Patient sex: M
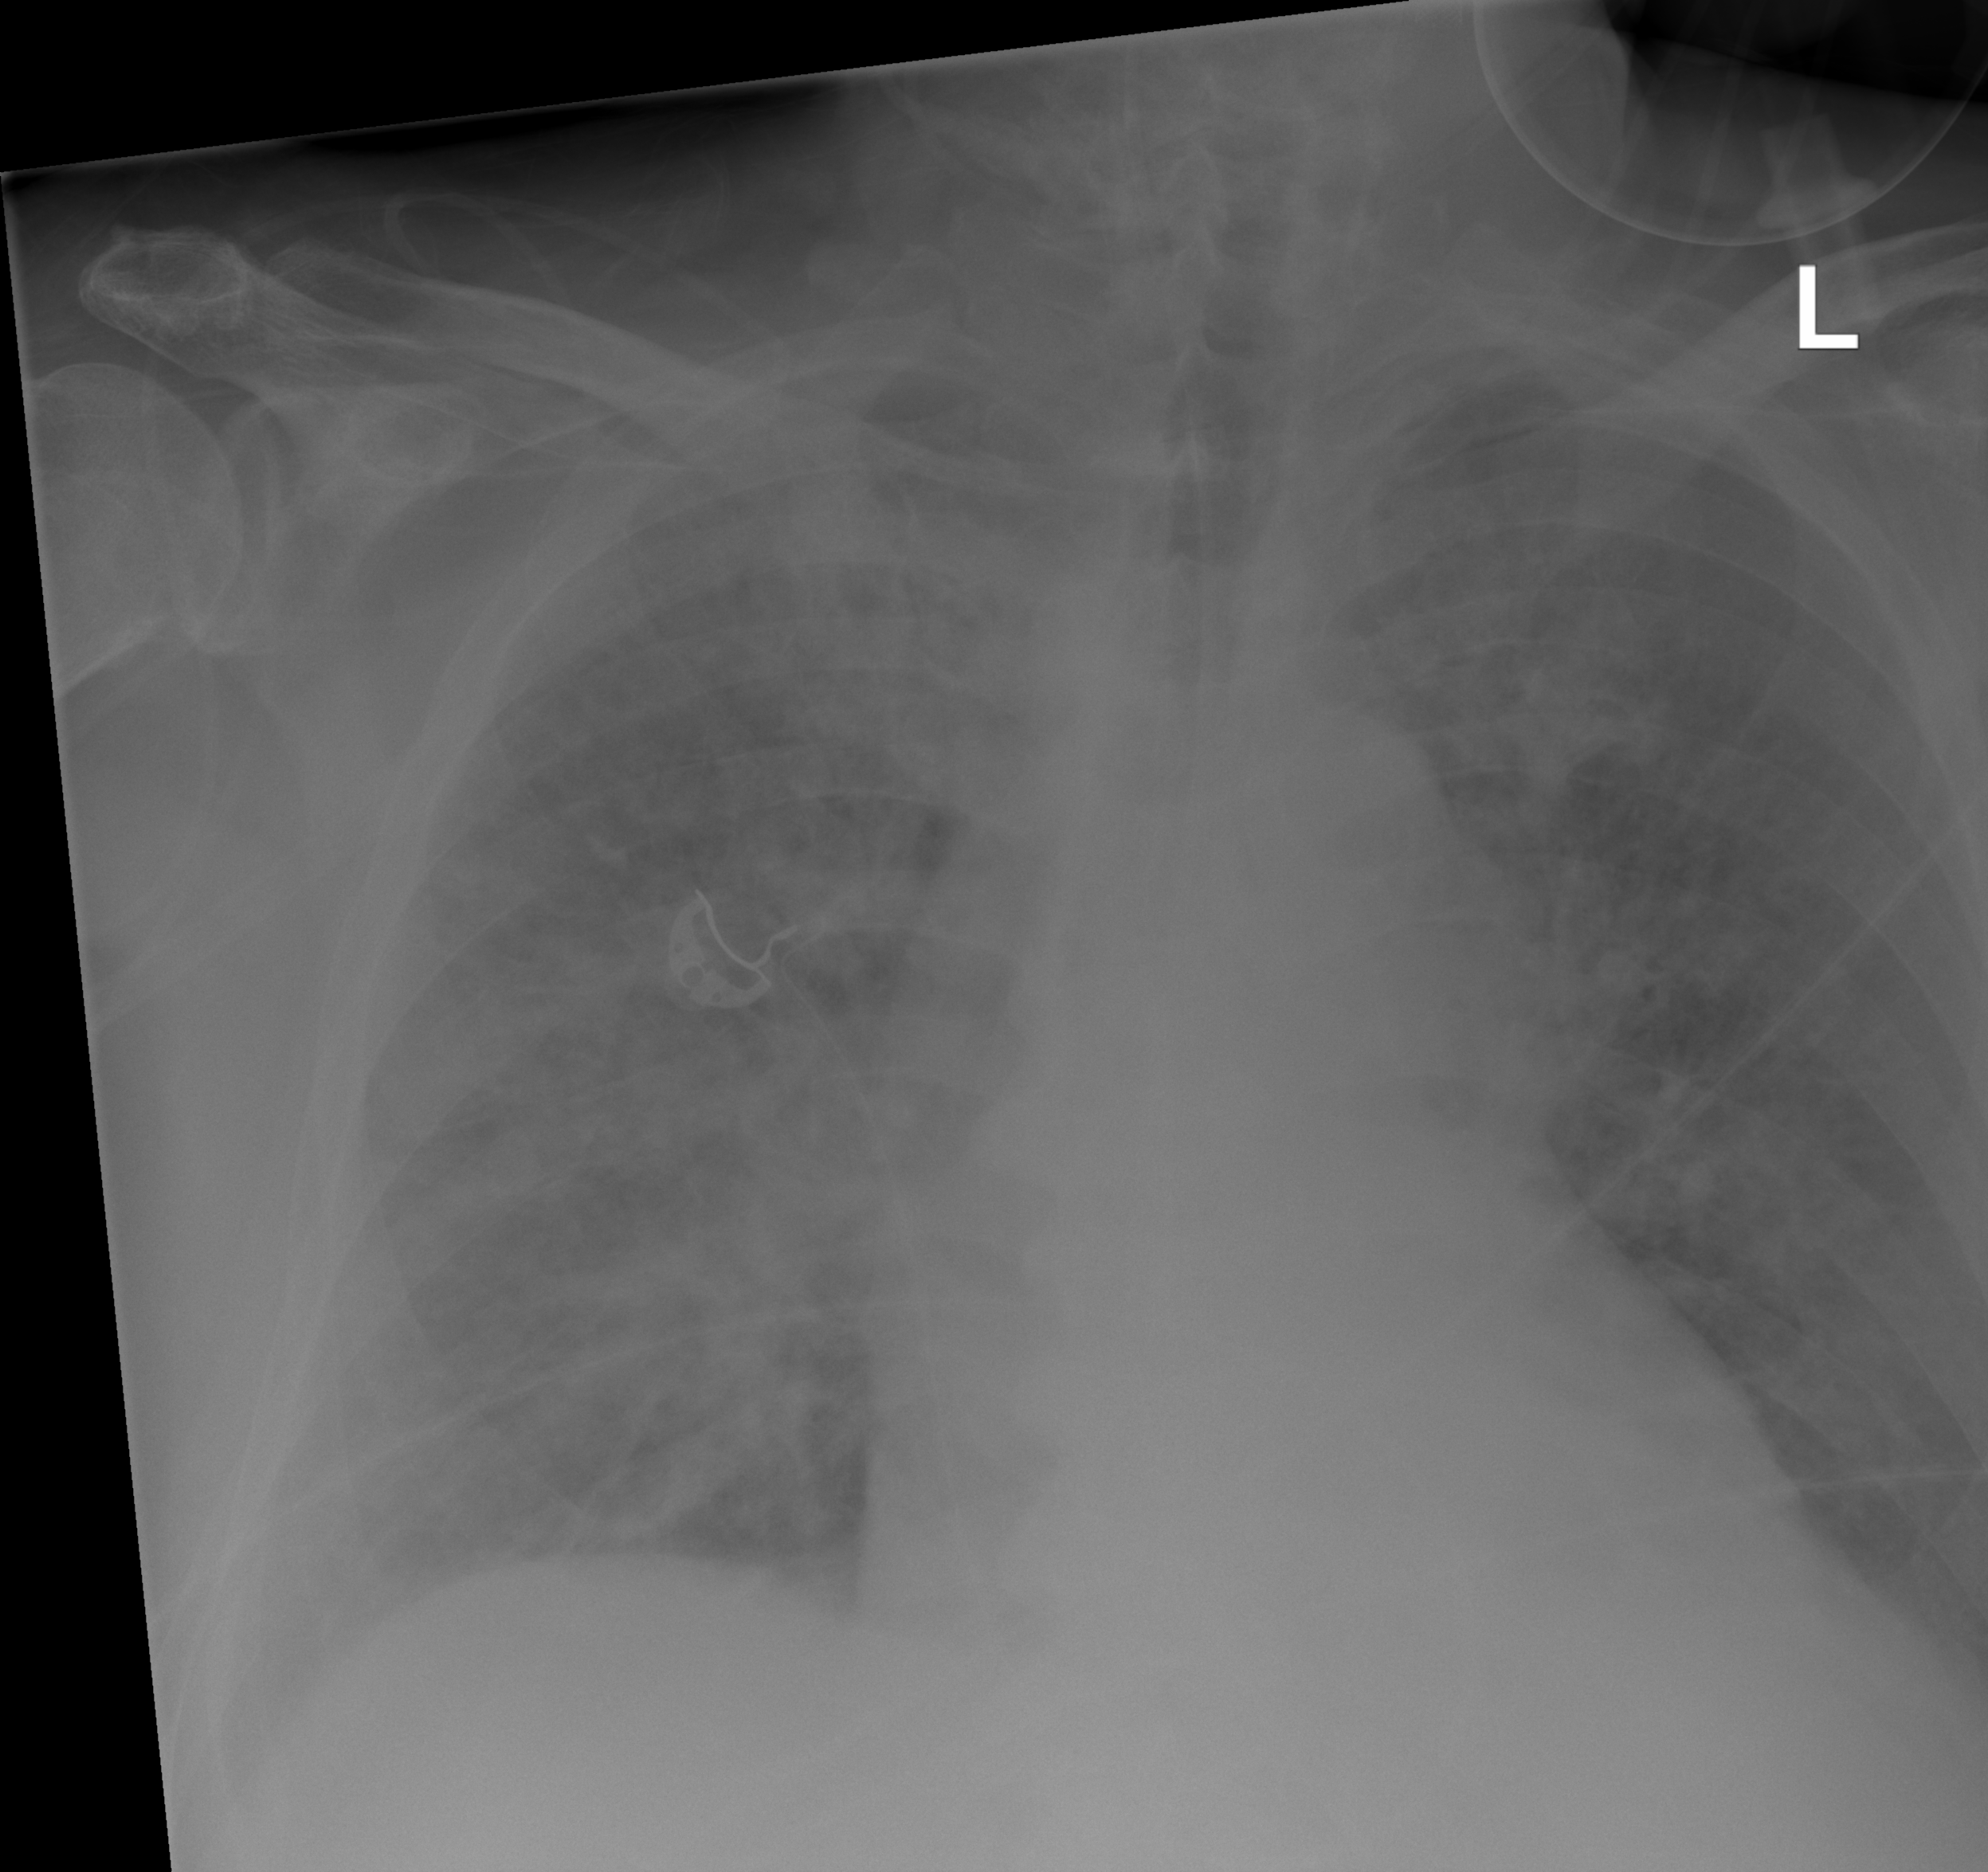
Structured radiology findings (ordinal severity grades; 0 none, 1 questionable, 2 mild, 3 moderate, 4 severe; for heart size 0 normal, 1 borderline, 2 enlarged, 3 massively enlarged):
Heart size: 2
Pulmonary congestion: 2
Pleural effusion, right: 0
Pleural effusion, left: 0
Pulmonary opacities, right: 4
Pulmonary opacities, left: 3
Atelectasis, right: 3
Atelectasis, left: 2